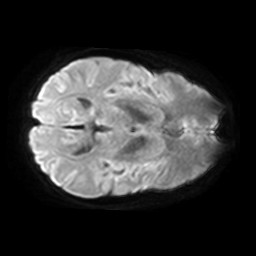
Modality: TRACE
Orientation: axial
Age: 52
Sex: female
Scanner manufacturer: philips
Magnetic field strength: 3 T
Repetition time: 4.0 s
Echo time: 0.06104 s